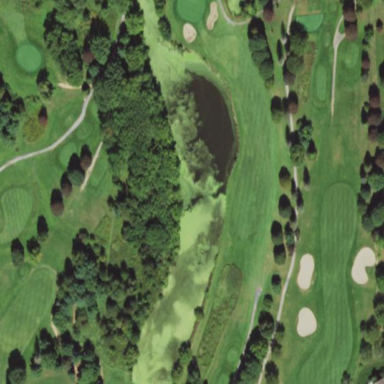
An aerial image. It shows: Water hazard in golf course. The hazard is natural water feature.